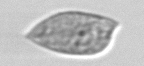
Label: Prorocentrum_dentatum